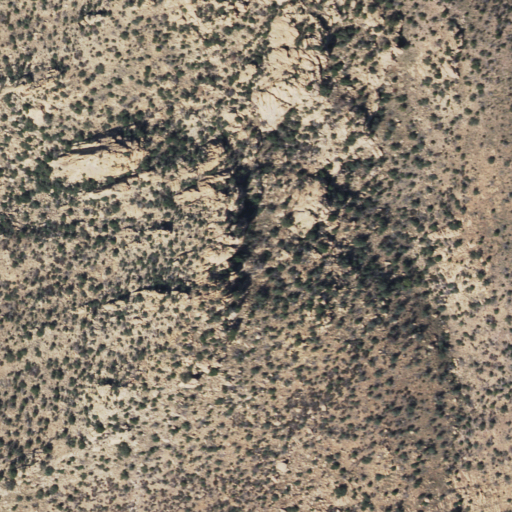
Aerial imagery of mountain in Arizona named Jones Mountain containing shrub, evergreen forest, grassland, and mixed forest